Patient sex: M
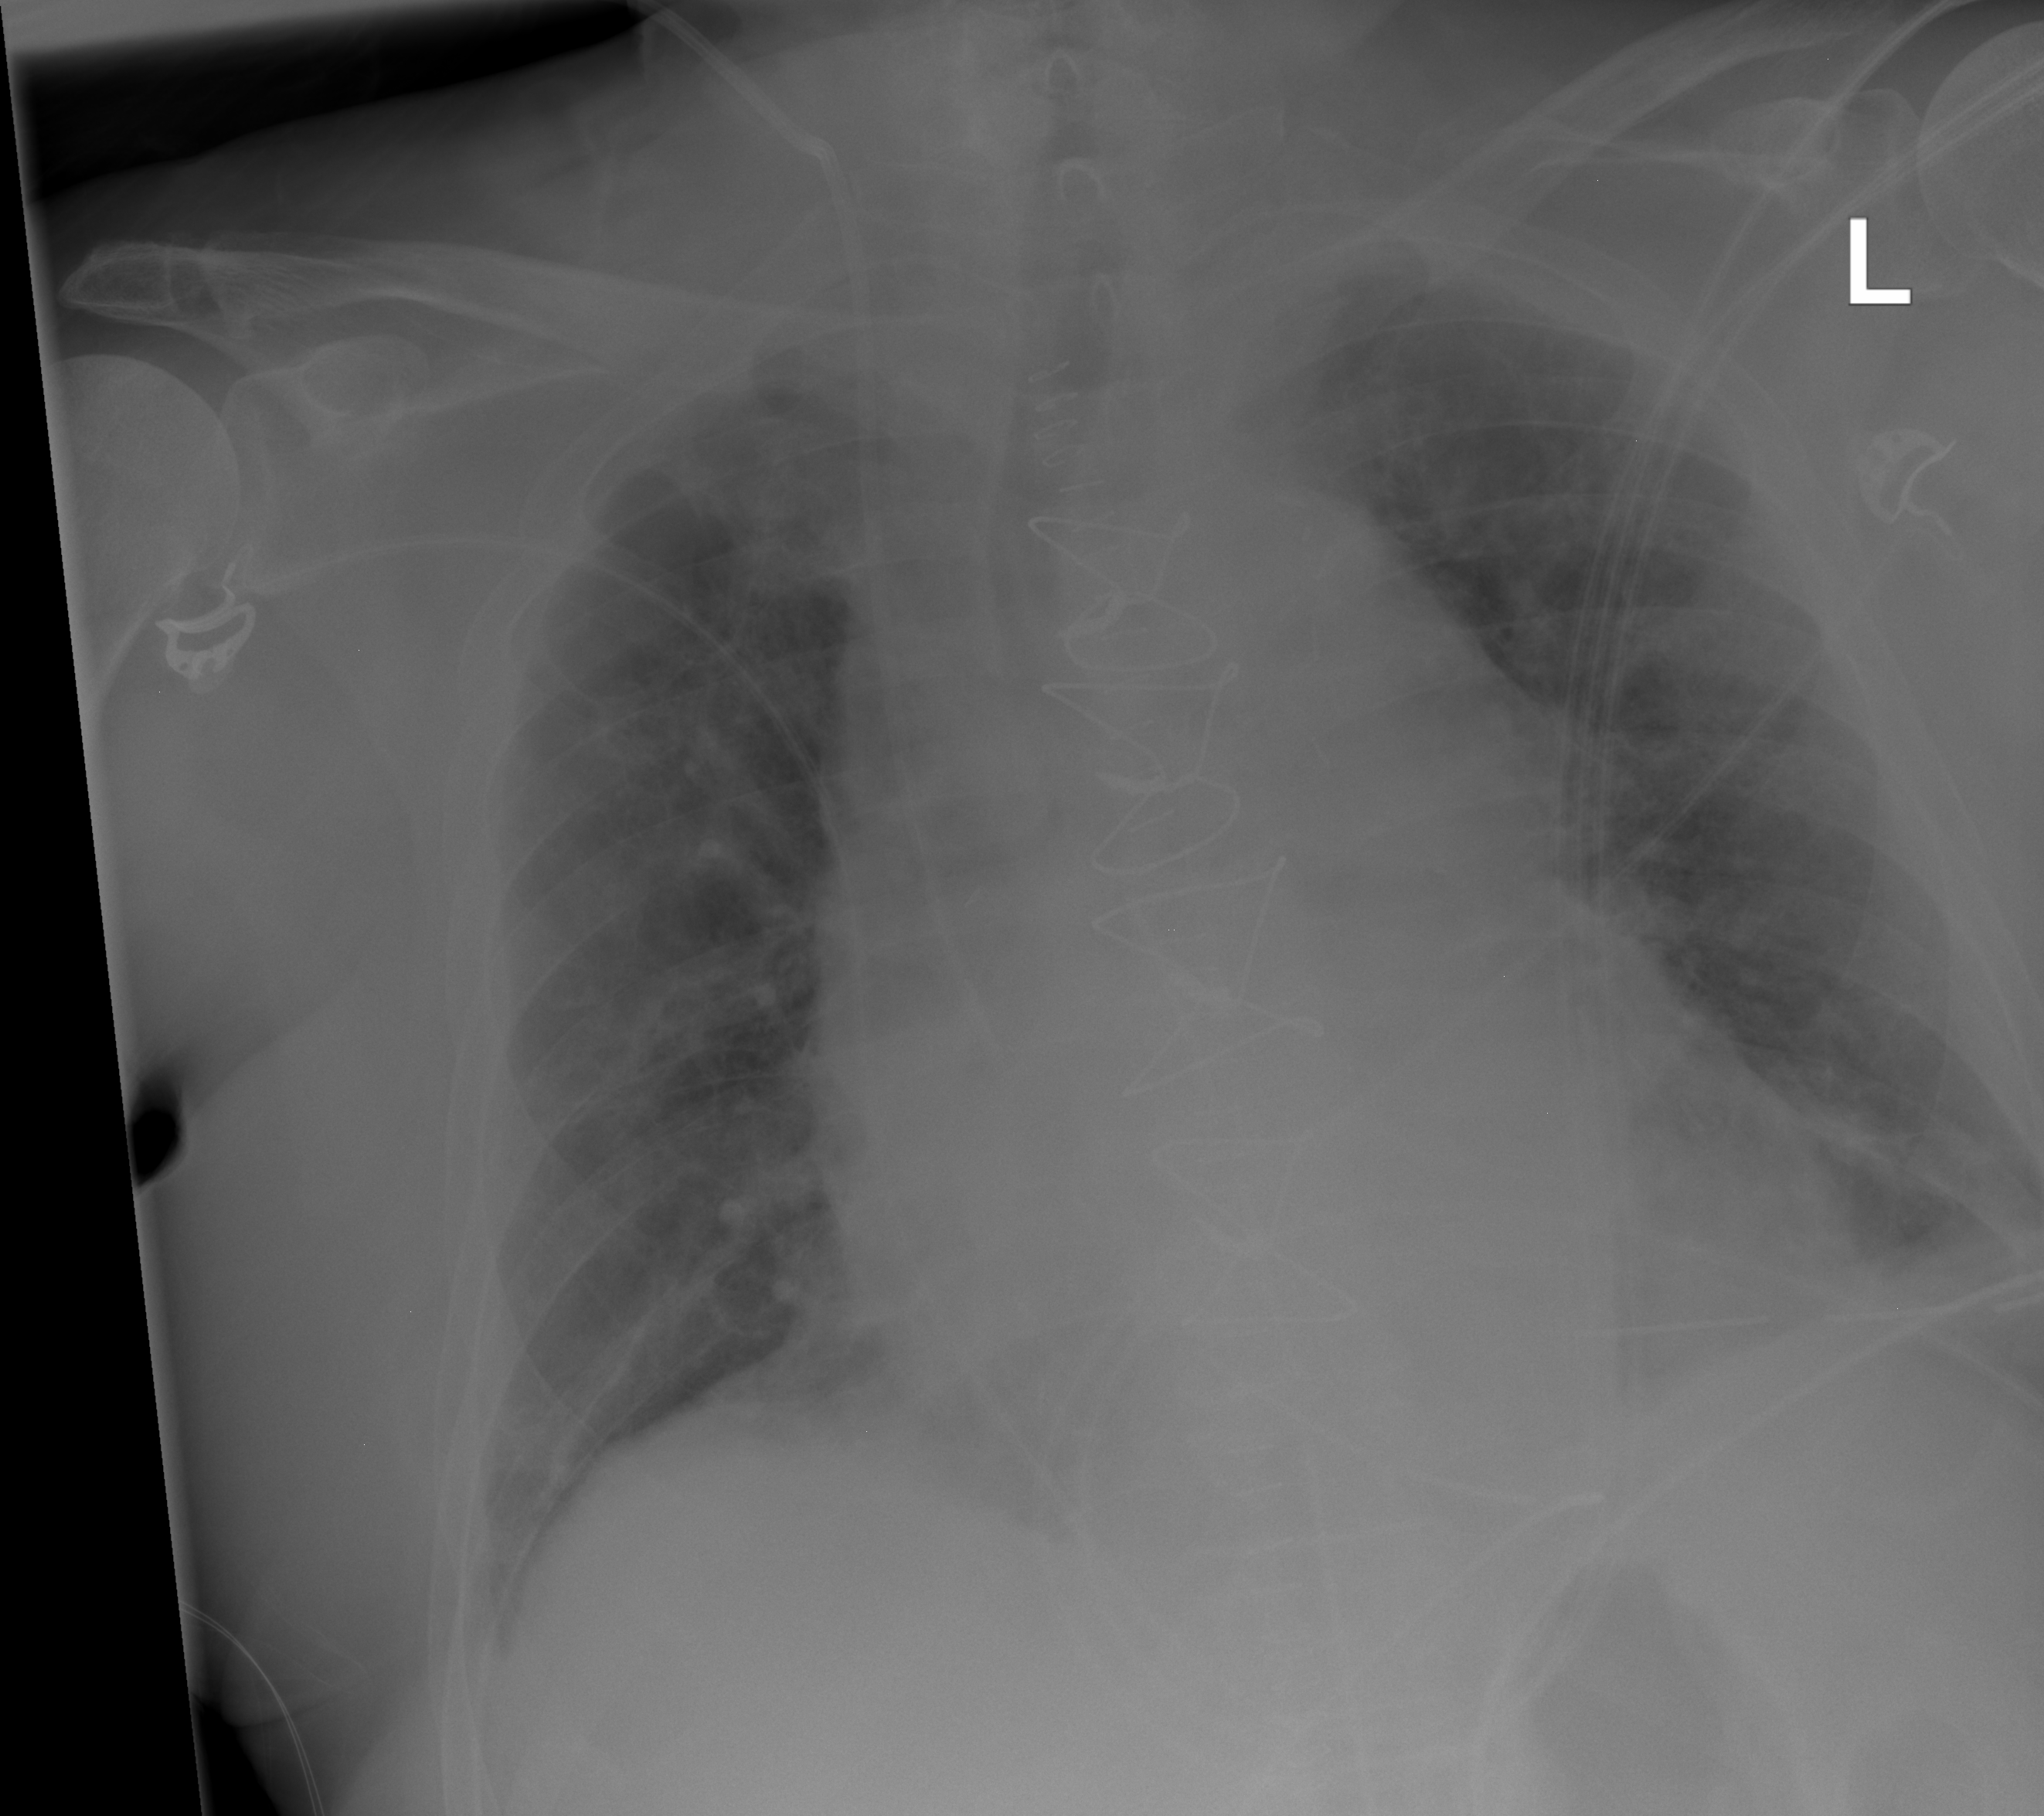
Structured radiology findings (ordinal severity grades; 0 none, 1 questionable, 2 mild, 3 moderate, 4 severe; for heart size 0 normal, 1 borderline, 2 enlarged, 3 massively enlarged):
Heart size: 2
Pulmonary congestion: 2
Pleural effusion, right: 0
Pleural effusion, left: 0
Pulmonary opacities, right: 0
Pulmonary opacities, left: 0
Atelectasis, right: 0
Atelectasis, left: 0